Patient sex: M
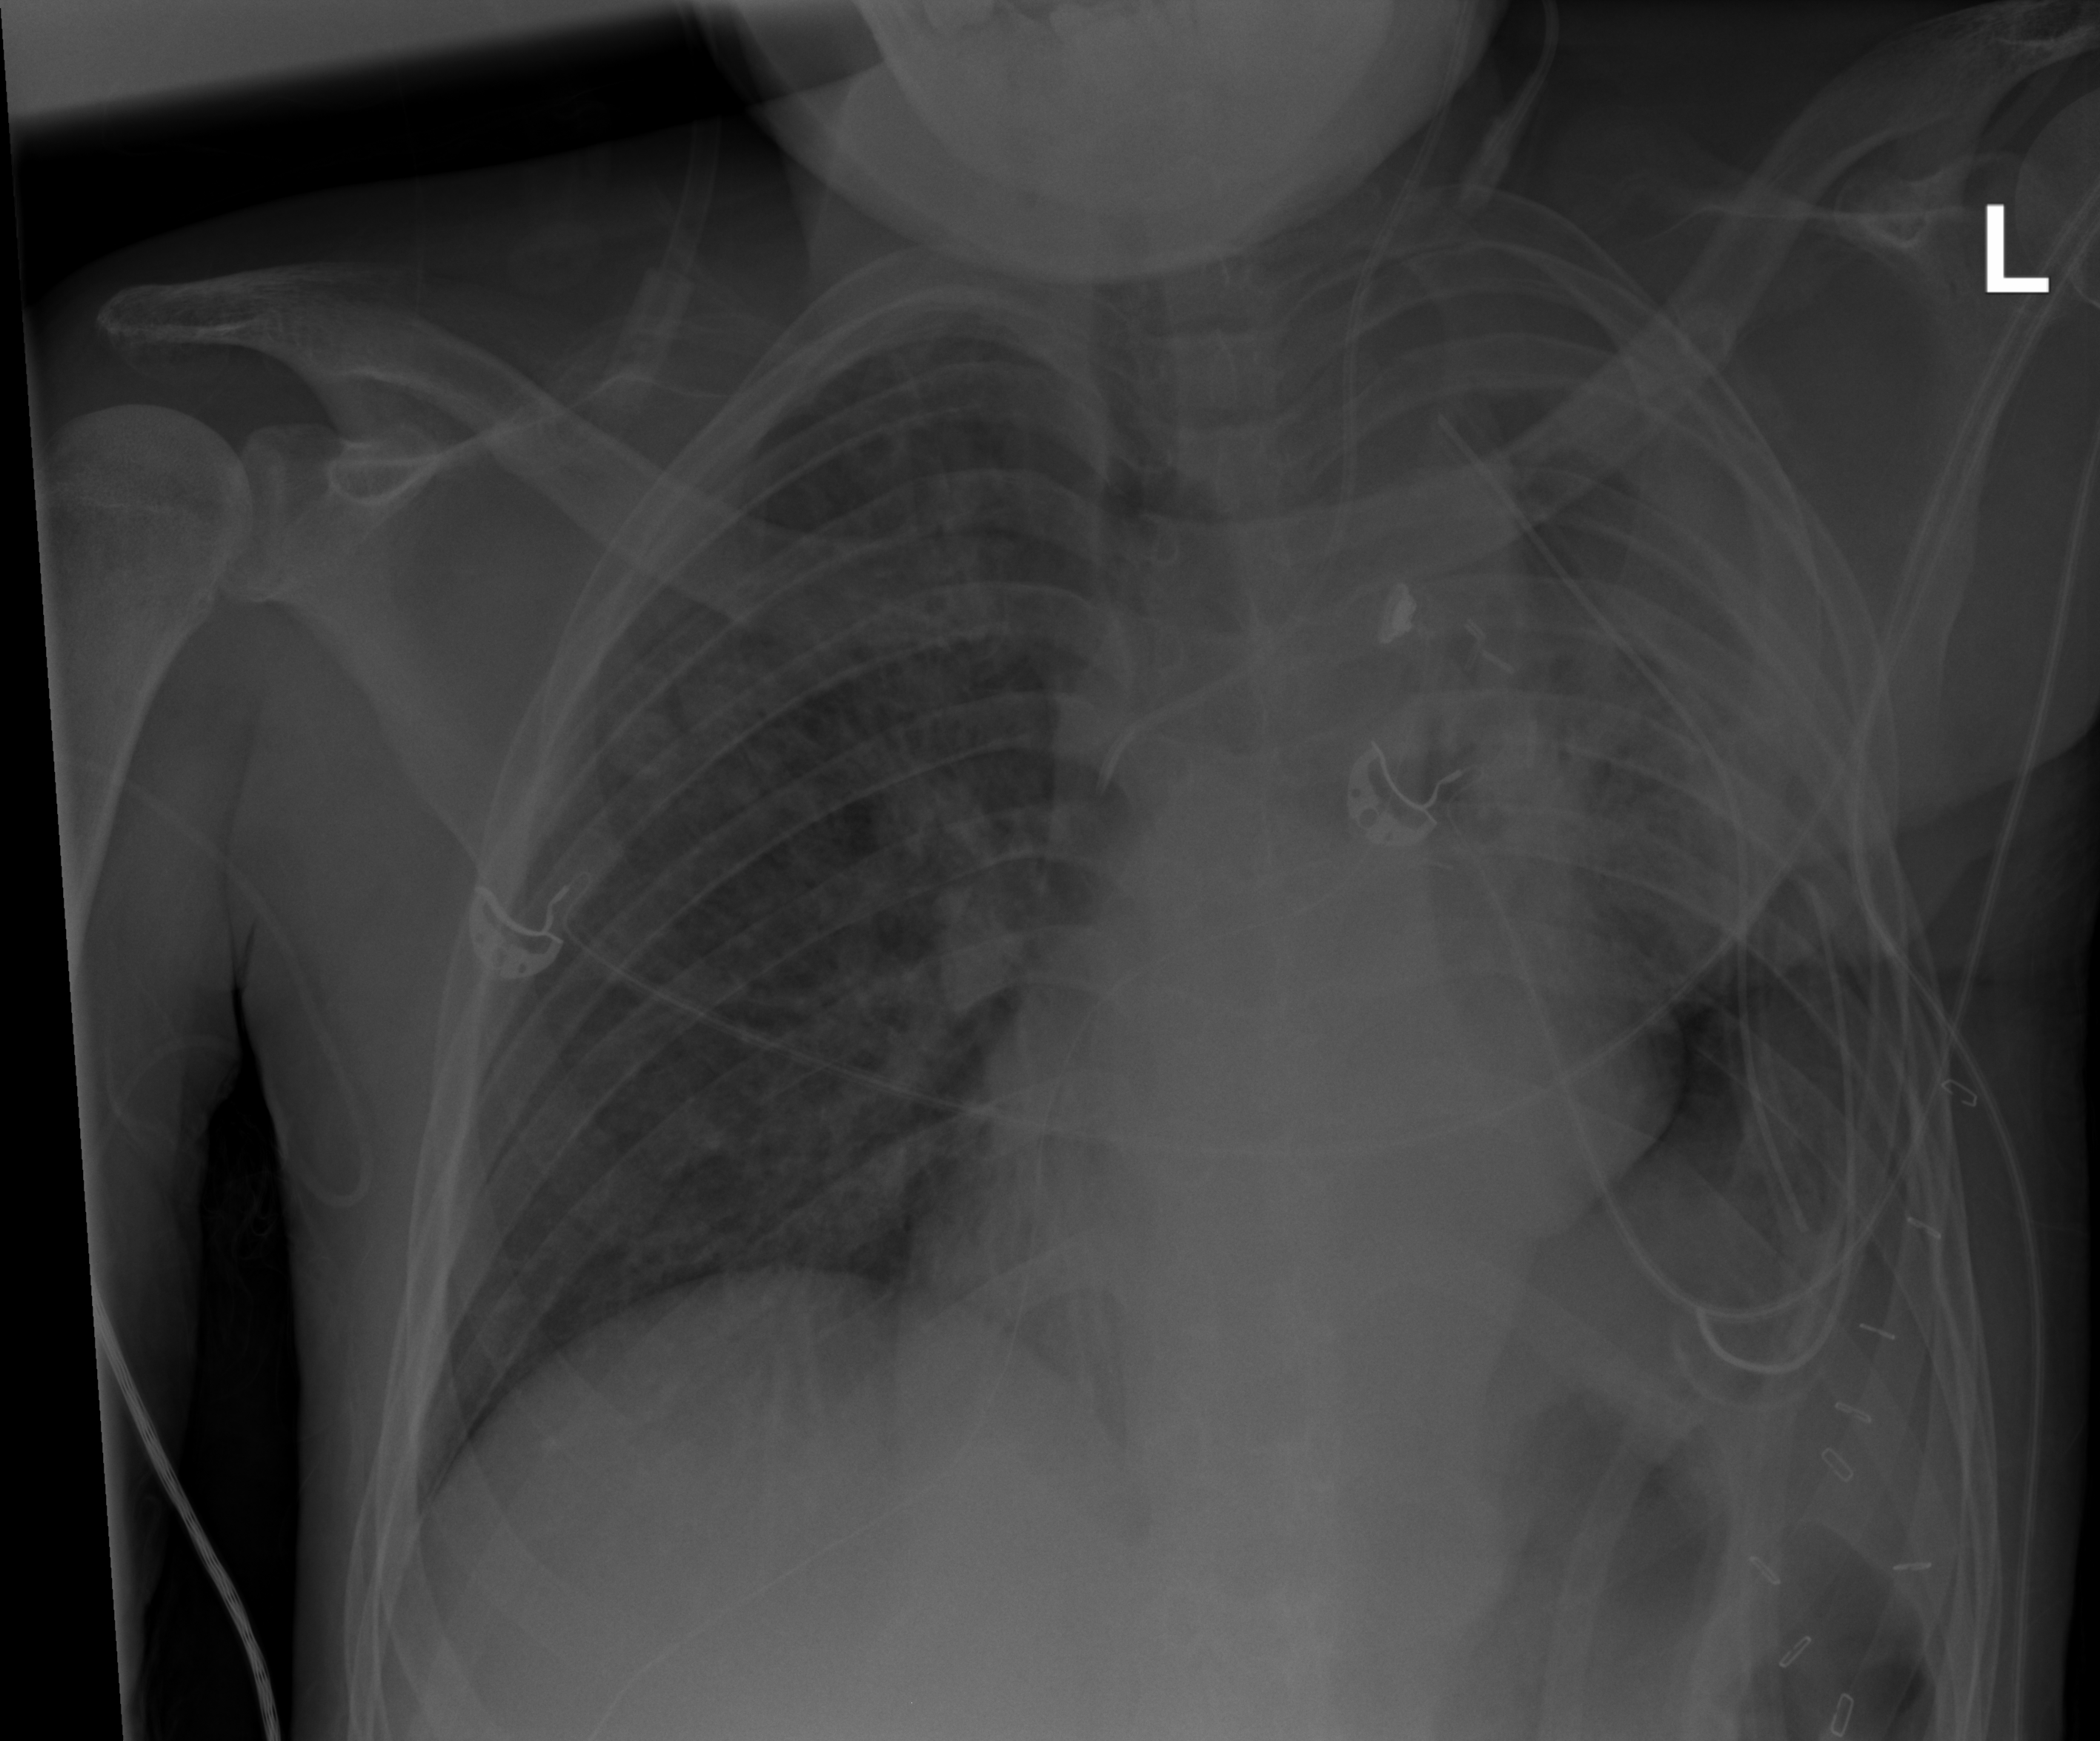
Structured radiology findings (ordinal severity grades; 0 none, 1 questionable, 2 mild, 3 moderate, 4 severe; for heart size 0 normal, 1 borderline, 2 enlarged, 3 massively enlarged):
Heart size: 0
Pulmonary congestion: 0
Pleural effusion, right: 0
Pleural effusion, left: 3
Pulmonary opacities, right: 2
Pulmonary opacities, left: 3
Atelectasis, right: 0
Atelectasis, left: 3